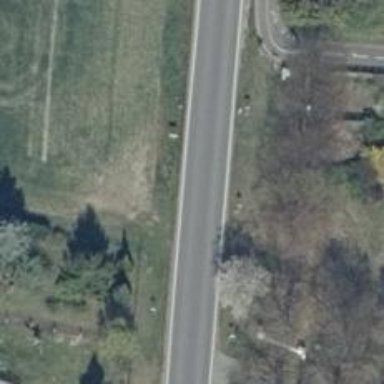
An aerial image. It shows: Secondary road with asphalt surface.